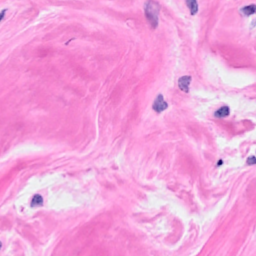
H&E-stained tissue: Breast